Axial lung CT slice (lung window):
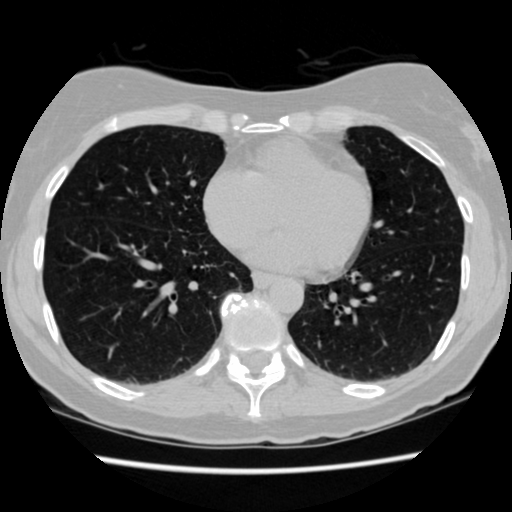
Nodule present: no